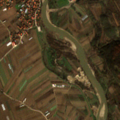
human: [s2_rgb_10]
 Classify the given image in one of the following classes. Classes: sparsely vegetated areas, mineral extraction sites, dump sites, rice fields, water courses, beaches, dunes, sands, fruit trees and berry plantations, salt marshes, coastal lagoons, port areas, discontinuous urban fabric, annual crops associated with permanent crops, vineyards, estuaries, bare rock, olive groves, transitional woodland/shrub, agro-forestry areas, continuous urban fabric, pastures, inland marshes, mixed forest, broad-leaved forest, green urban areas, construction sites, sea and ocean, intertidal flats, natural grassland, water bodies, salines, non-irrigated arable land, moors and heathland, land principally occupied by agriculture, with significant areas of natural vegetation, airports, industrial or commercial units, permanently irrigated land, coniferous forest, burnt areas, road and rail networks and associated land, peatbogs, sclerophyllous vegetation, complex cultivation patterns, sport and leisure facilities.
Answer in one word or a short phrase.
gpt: non-irrigated arable land, complex cultivation patterns, land principally occupied by agriculture, with significant areas of natural vegetation, broad-leaved forest, transitional woodland/shrub, water courses